Field crop: maize
Growth stage: 2
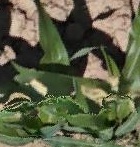
Species: maize